Field crop: maize
Growth stage: 1
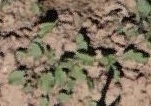
Species: convolvulus